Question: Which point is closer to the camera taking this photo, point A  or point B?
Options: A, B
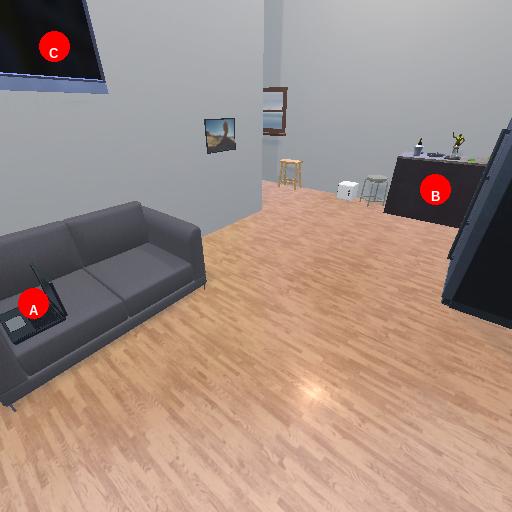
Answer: A